Interaction volume radius: 10 \u00c5
Interaction volume height: 30 \u00c5
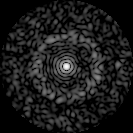
Disorder parameter: 0.8244